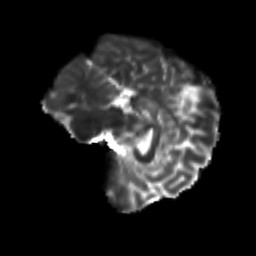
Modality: T2w
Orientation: sagittal
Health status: ill
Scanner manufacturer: siemens
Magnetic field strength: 3 T
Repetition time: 13.7 s
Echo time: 0.098 s